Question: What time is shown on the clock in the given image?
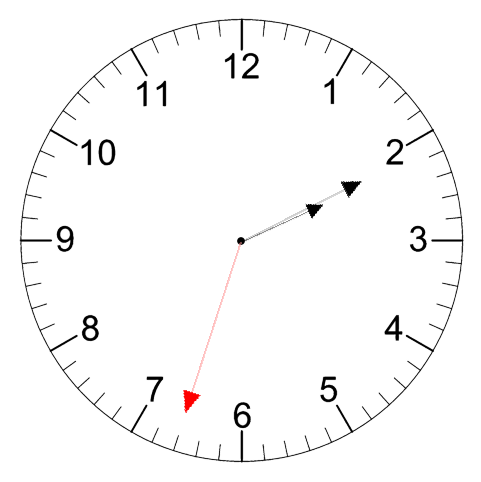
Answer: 02:10:33